Aerial crown-view tile of a tropical tree (Barro Colorado Island, Panama), acquired 20250217:
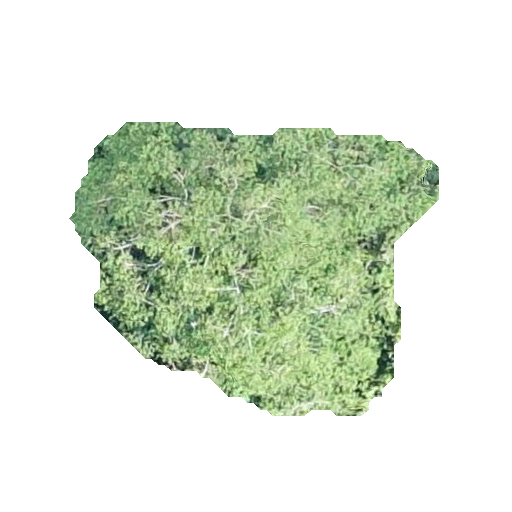
Species: Quararibea asterolepis
GBIF accepted scientific name: Quararibea asterolepis
Crown area: 117.252 m²